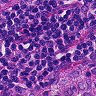
Metastatic tissue present: no